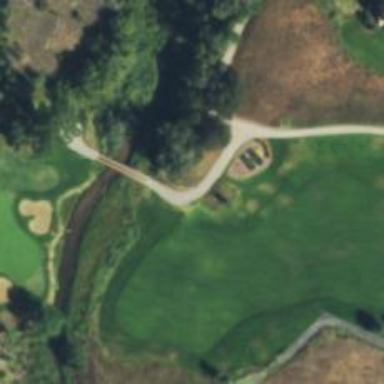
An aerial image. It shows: Golf cartpath that is also road path.